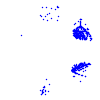
Particle: pion